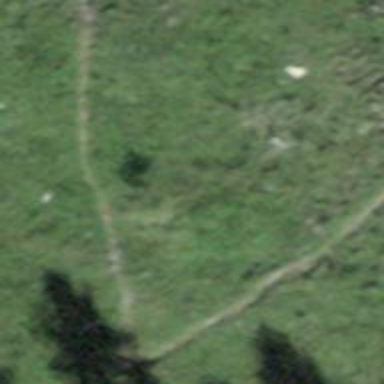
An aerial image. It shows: Path on the ground.